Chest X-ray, PA view. Patient: 35 years old, sex F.
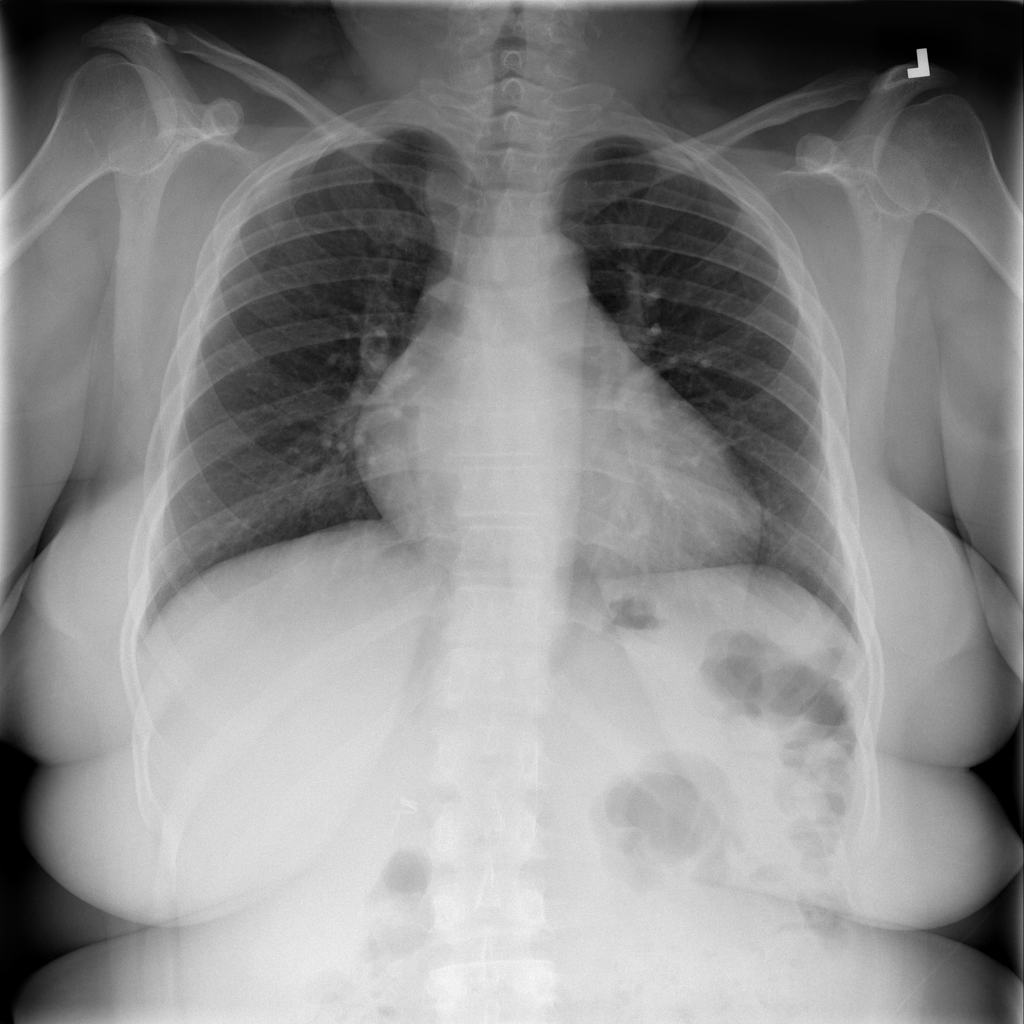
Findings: Cardiomegaly